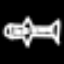
Label: airplane